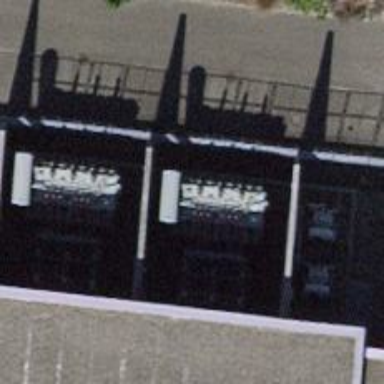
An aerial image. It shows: Outdoor transformer.